Question: in jqgrid 4.0, i am trying to see if you can change the width of the advanced search screen
Right now a horizontal scroll bar comes up). Is there anyway to make the width of the form bigger as it seems to not be adjustable.
Here is a pic:

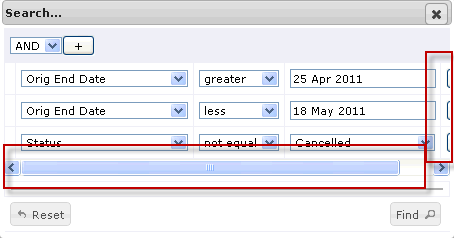
Answer: I suggest that you just increase the initial searching dialog inside of 'beforeShowSearch':
'''
var grid = $("#list");
grid.jqGrid('navGrid','#pager',{add:false,edit:false,del:false},{},{},{},
{ multipleSearch:true,
beforeShowSearch: function($form) {
$('#searchmodfbox_'+grid[0].id).width(560);
}
);
'''
see <URL>.